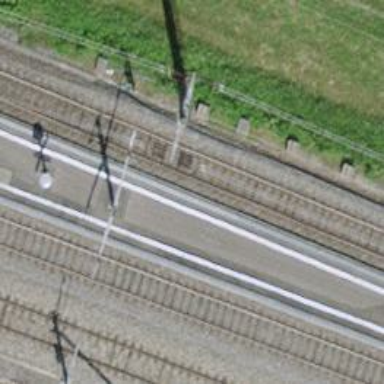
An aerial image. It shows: Single railway track with electrification through contact line.